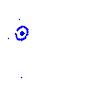
Particle: kaon